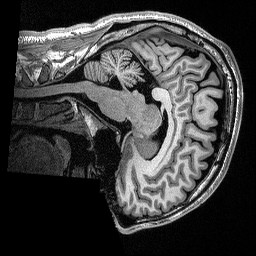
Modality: T1w
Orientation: sagittal
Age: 24
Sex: male
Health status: healthy
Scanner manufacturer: siemens
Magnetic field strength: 1.5 T
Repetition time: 2.73 s
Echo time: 0.00357 s